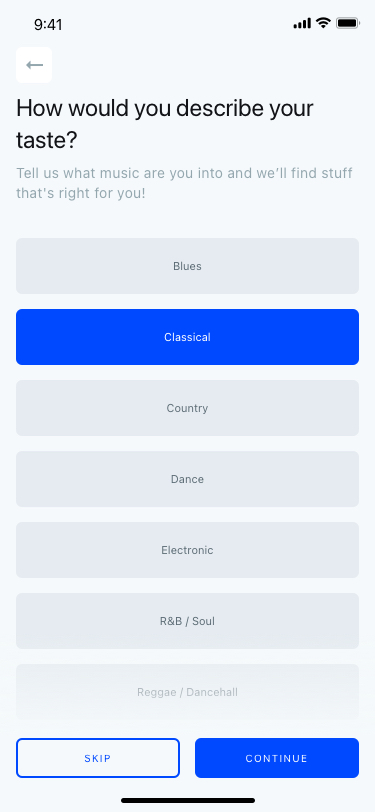
Text in this UI design:
Classical
Tell us what music are you into and we’ll find stuff that's right for you!
How would you describe your taste?